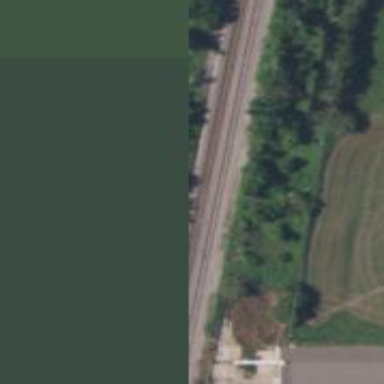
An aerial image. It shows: Railway siding for service.